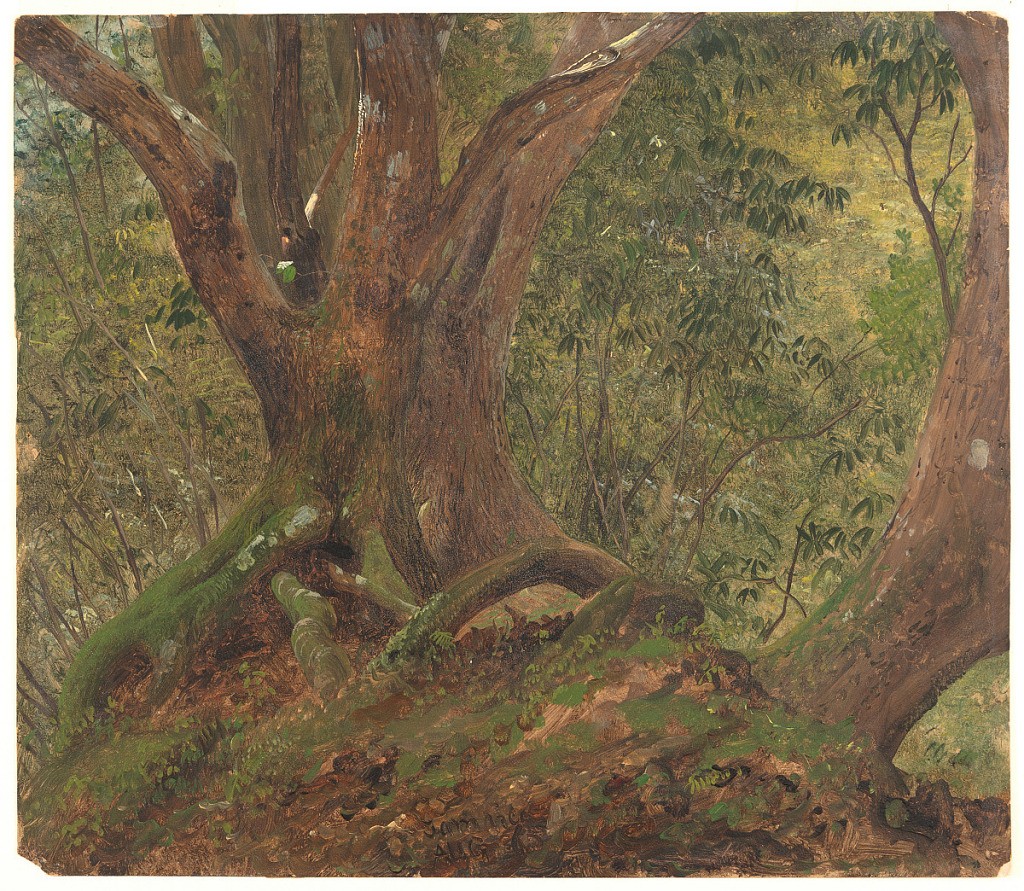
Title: In the Jungle, Jamaica
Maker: Frederic Edwin Church, American, 1826–1900
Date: August 1865
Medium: Brush and oil, graphite on paperboard
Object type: Drawing
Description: Landscape and botanical sketch showing view of trunk and roots of a large tree in the Jamaican jungle. At right, another tree leans out of frame. Foreground includes a slight prominence out of which the trees grow. In background, dense green foliage is visible.